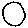
Label: circle